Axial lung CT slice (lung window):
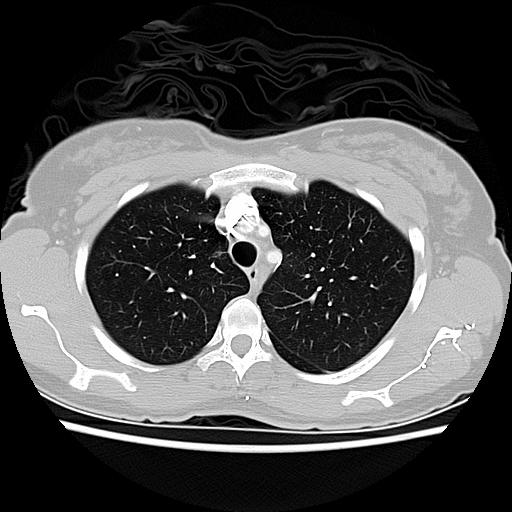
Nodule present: no